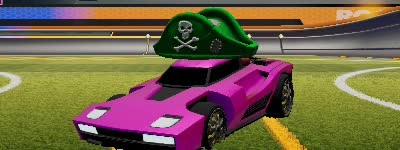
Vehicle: breakout